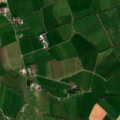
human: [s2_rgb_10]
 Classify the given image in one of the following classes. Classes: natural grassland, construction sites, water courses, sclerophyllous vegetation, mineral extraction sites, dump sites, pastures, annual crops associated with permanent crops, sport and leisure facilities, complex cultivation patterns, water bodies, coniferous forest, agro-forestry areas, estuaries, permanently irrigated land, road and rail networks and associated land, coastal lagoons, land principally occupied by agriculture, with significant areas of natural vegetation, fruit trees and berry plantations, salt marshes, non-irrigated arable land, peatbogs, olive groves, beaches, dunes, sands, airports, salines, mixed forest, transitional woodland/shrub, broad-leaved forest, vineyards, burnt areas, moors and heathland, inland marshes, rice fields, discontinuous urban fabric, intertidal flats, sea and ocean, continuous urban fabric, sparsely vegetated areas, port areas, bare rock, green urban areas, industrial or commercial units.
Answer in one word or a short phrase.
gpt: pastures, complex cultivation patterns